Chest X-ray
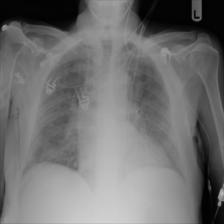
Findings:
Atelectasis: negative
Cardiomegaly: negative
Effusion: negative
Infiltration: negative
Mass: negative
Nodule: negative
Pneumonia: negative
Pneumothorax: negative
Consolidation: negative
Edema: negative
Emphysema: negative
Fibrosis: negative
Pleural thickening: negative
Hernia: negative